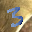
Label: 3